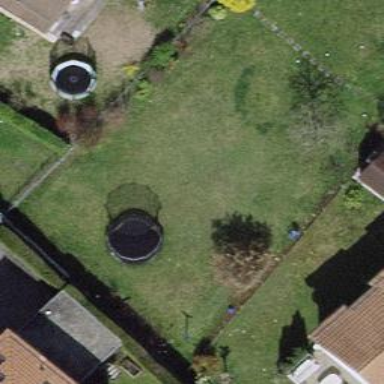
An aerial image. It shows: Garden surrounded by fence.